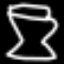
Label: hourglass